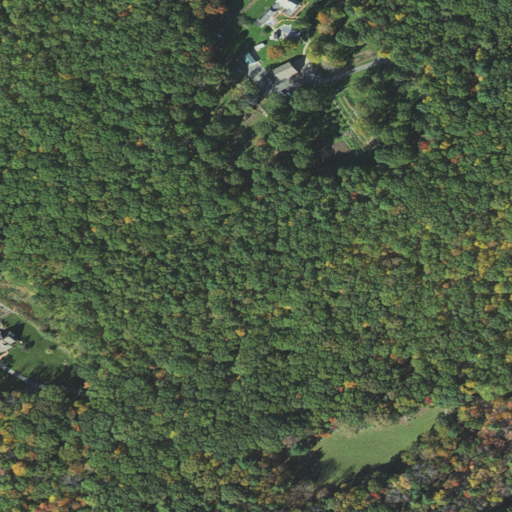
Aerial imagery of mountain in Massachusetts named King Hill containing deciduous forest, mixed forest, shrub, open development, pasture, medium intensity development, and low intensity development